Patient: sex M, age 31
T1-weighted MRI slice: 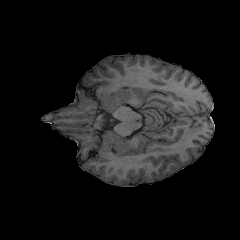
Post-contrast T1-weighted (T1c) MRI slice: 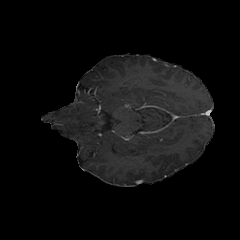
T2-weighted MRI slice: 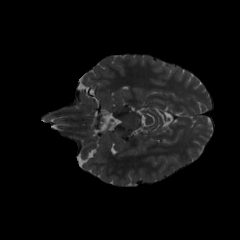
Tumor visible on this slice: no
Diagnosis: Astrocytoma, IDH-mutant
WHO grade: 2